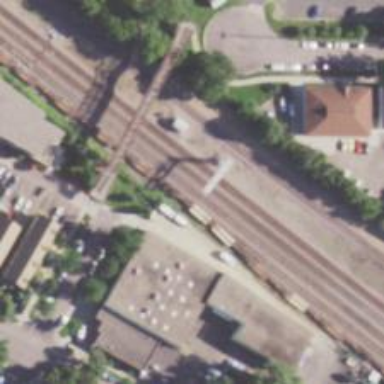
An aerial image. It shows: Railway signal.